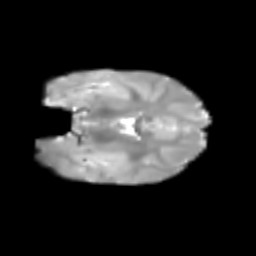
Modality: T2w
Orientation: coronal
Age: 6
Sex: female
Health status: healthy